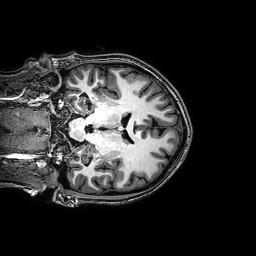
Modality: T1w
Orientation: coronal
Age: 20
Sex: female
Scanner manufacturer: philips
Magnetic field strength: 3 T
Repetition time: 0.008129 s
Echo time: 0.00372 s